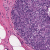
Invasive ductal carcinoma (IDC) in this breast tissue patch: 0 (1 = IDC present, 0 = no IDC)